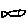
Label: fish